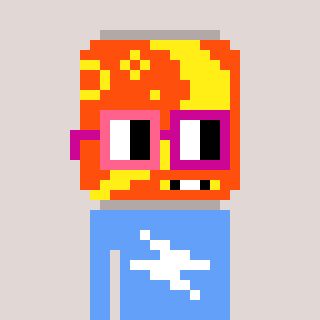
a pixel art character with square pink and red glasses, a pop-shaped head and a blue-colored body on a warm background